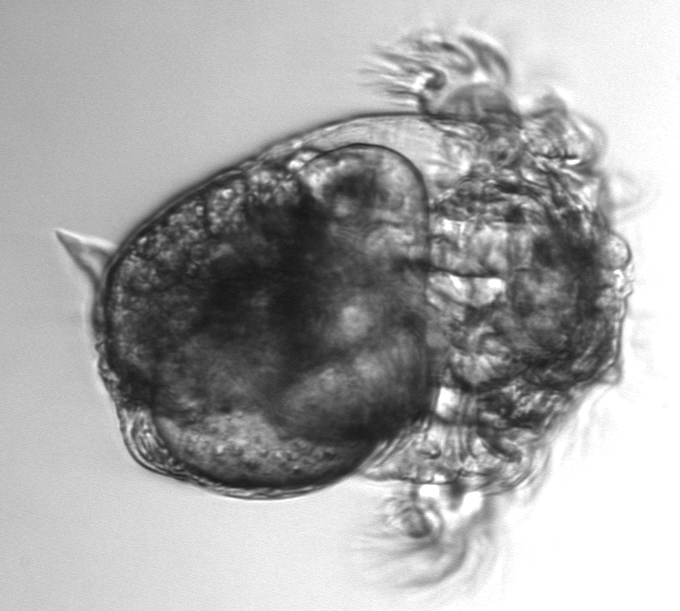
Label: zooplankton